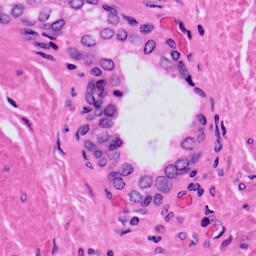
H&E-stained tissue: Prostate